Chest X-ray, PA view. Patient: 18 years old, sex M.
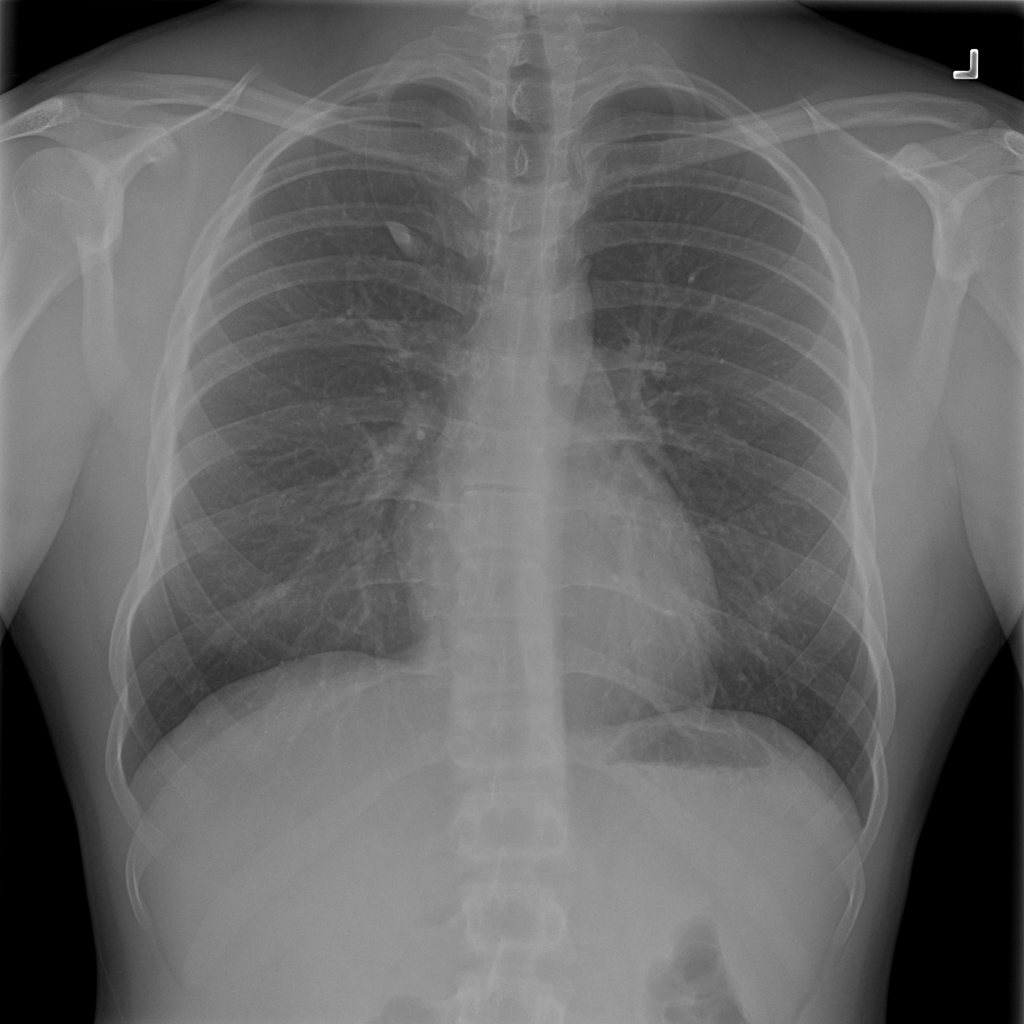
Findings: No Finding